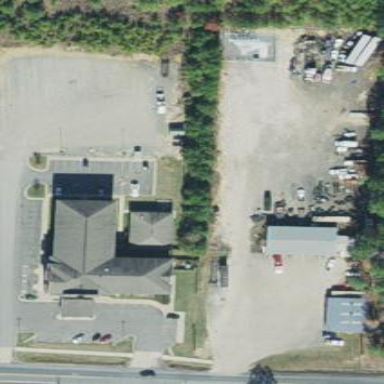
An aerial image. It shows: Commercial area.